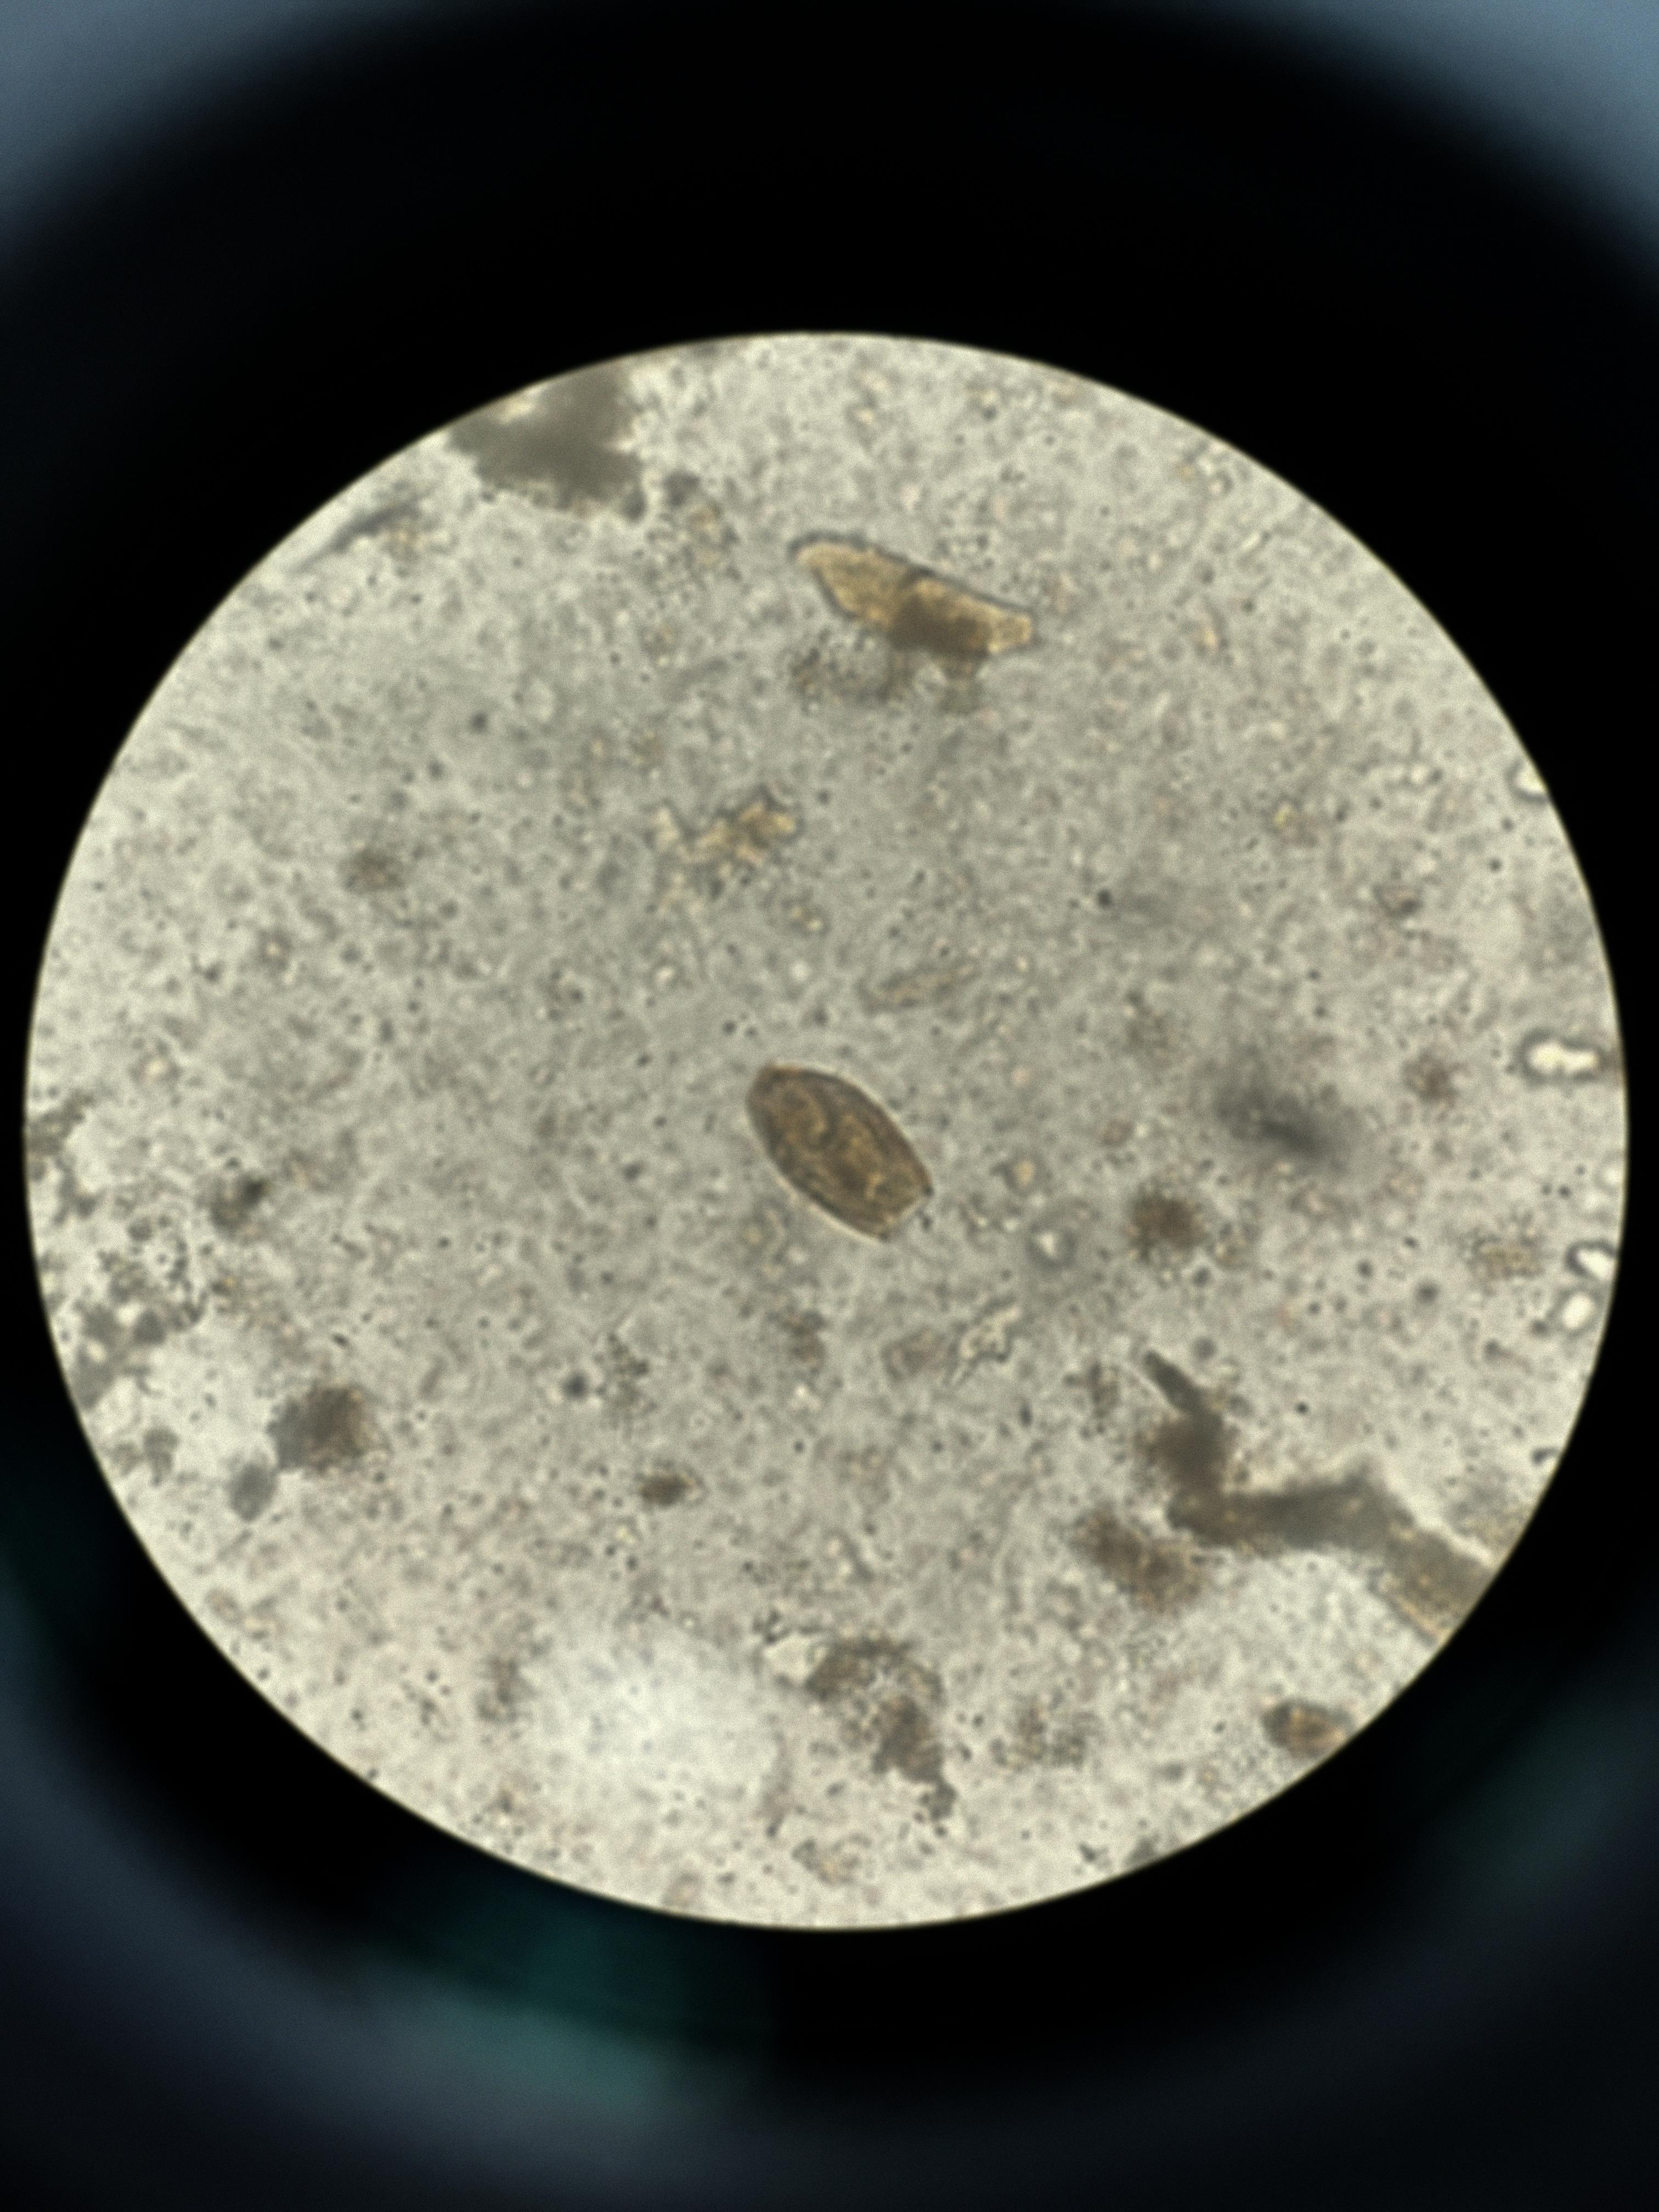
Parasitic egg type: Paragonimus spp